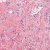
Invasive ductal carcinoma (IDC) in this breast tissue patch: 1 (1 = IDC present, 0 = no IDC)